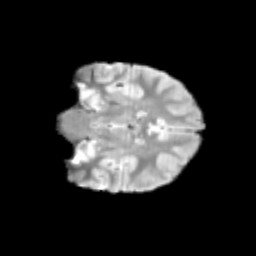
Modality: T2w
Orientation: coronal
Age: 11
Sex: male
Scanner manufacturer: siemens
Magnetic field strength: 3 T
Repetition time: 3.8 s
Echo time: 0.07 s